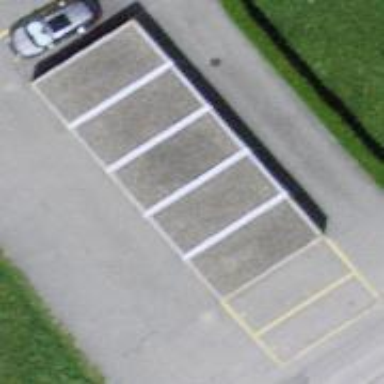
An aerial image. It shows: Parking area.